Question: i implemented a c# program which opens several excel files to batch convert them to PDF.
Now i have a problem with the page break preview prompt which shows up on a few excel files and stops the whole batch conversion.

I tried to solve the problem in disabling all prompts and deleting all pagebreaks but it doesnt work:
'''
excelApplication = new Microsoft.Office.Interop.Excel.Application
{
ScreenUpdating = false,
DisplayAlerts = false,
Visible = false,
ShowMenuFloaties = false,
ShowWindowsInTaskbar = false
};
if (excelWorkbook != null)
{
//clear page breaks
foreach (Worksheet ws in excelWorkbook.Worksheets)
{
ws.ResetAllPageBreaks();
}
}
'''
Even the checkbox "Do not show this dialog again" does not work. As soon as i reopen the same file the prompt shows up again.
Who can help?
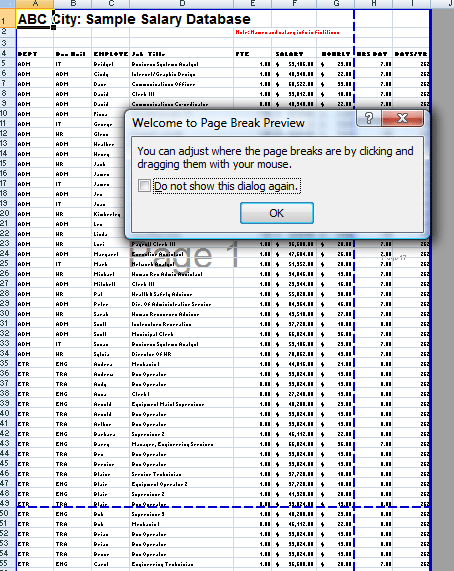
Answer: I found out what the problem was. I installed an Add-in several weeks ago and somehow this Add-in caused this prompt to show up. After deinstalling it it's working as it should.